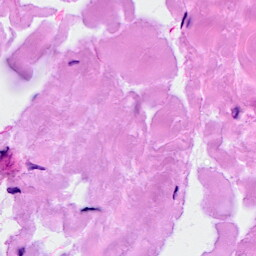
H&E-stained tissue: Breast